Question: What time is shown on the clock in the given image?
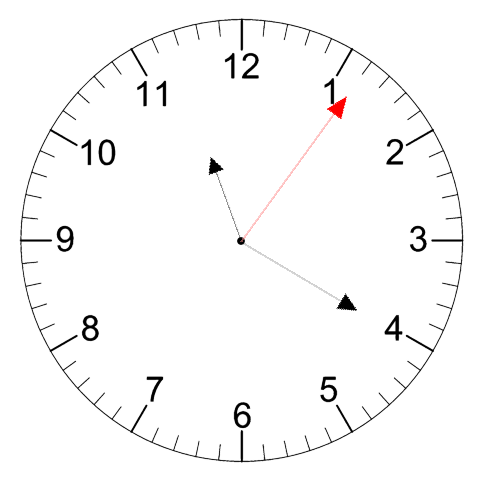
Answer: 11:20:06